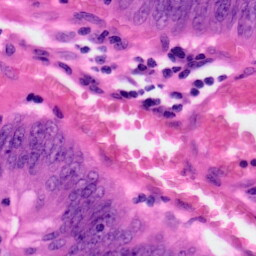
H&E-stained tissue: Colon